Interaction volume radius: 5 \u00c5
Interaction volume height: 35 \u00c5
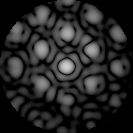
Disorder parameter: 0.3395